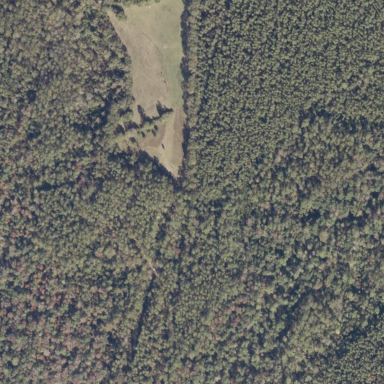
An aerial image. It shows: Needle-leaved woodland.